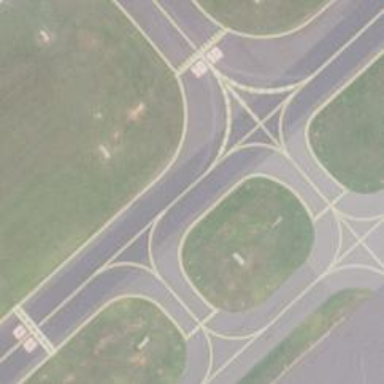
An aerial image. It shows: Image of taxiway at airport.